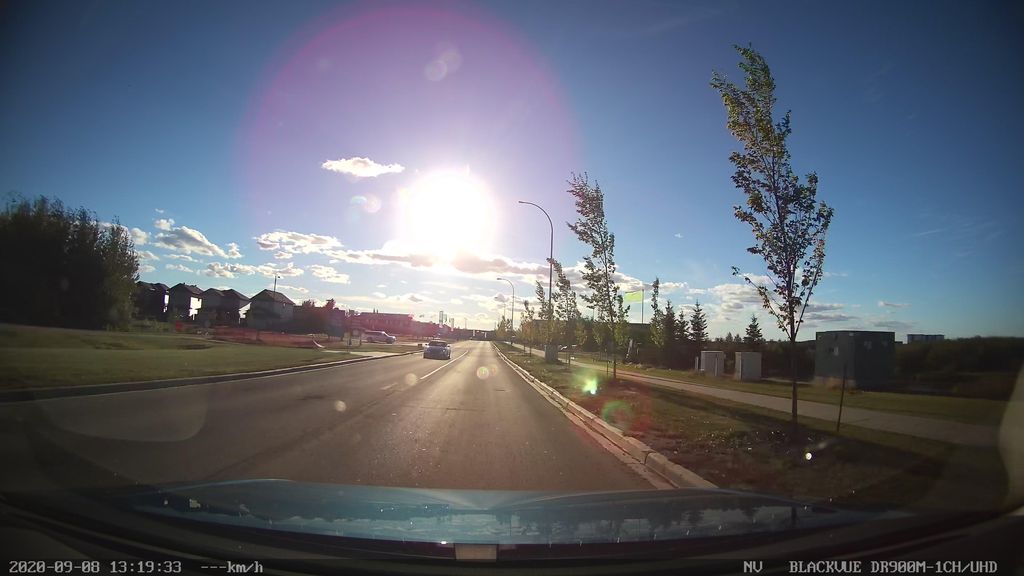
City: edmonton